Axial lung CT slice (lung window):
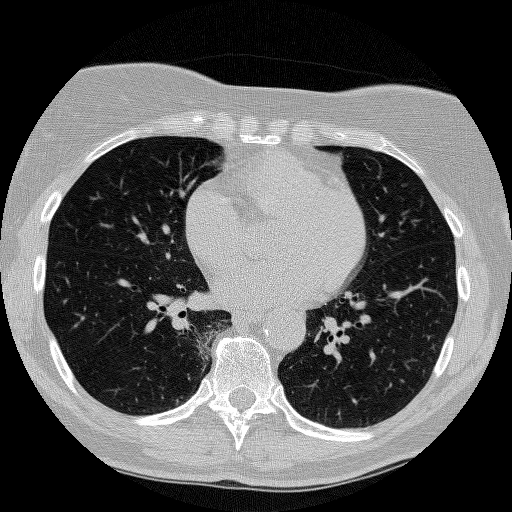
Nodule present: no